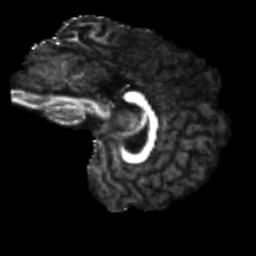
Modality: FA
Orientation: sagittal
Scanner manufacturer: siemens
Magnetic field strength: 3 T
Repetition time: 4 s
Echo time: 0.0594 s